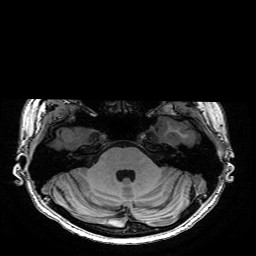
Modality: T1w
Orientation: coronal
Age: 19
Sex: female
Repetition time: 0.0077 s
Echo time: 0.0034 s